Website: macys
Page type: customer-info-address
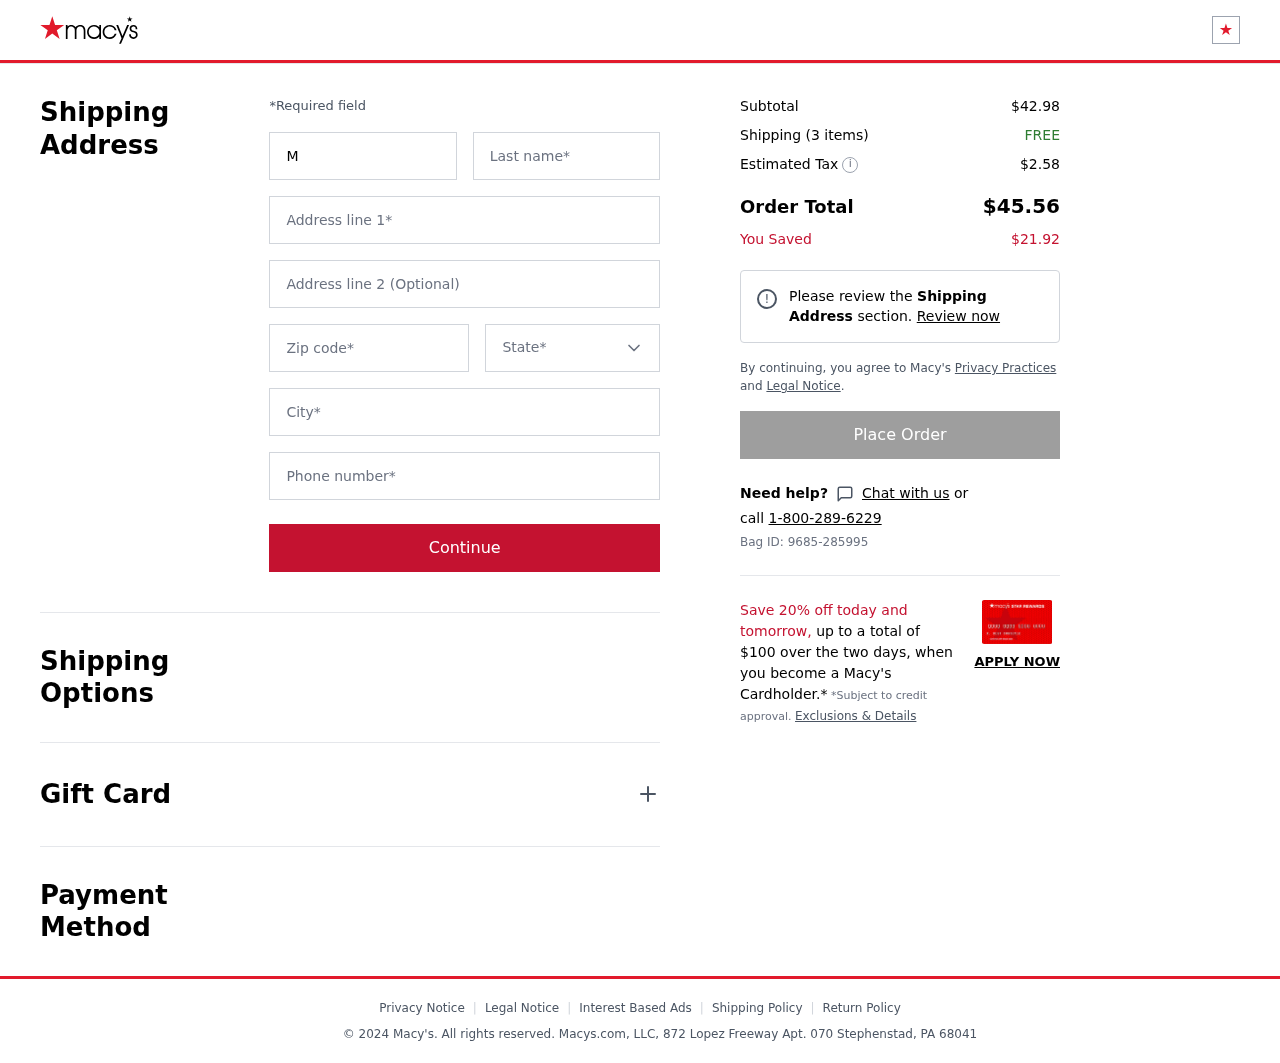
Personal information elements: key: PII_CITY
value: Stephenstad
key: PII_FIRSTNAME
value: Matthew
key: PII_LASTNAME
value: Reed
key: PII_PHONE
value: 5389823979
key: PII_POSTCODE
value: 68041
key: PII_STATE
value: Pennsylvania
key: PII_STREET
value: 872 Lopez Freeway Apt. 070
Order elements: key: ORDER_SUBTOTAL
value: $42.98
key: ORDER_NUM_ITEMS
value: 3
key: ORDER_SHIPPING_COST
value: FREE
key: ORDER_TAX
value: $2.58
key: ORDER_TOTAL
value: $45.56
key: ORDER_SAVINGS
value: $21.92
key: ORDER_BAG_ID
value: Bag ID: 9685-285995